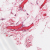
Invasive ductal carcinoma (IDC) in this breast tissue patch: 0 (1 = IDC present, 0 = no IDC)